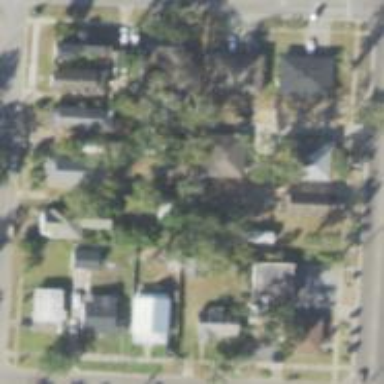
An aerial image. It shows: This residential area consists of single-family homes.